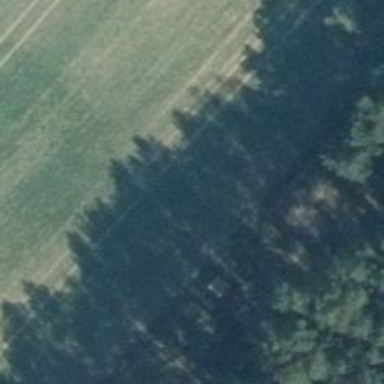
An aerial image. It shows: Hunting stand.